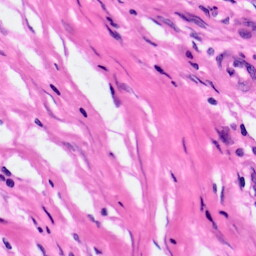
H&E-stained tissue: Pancreatic